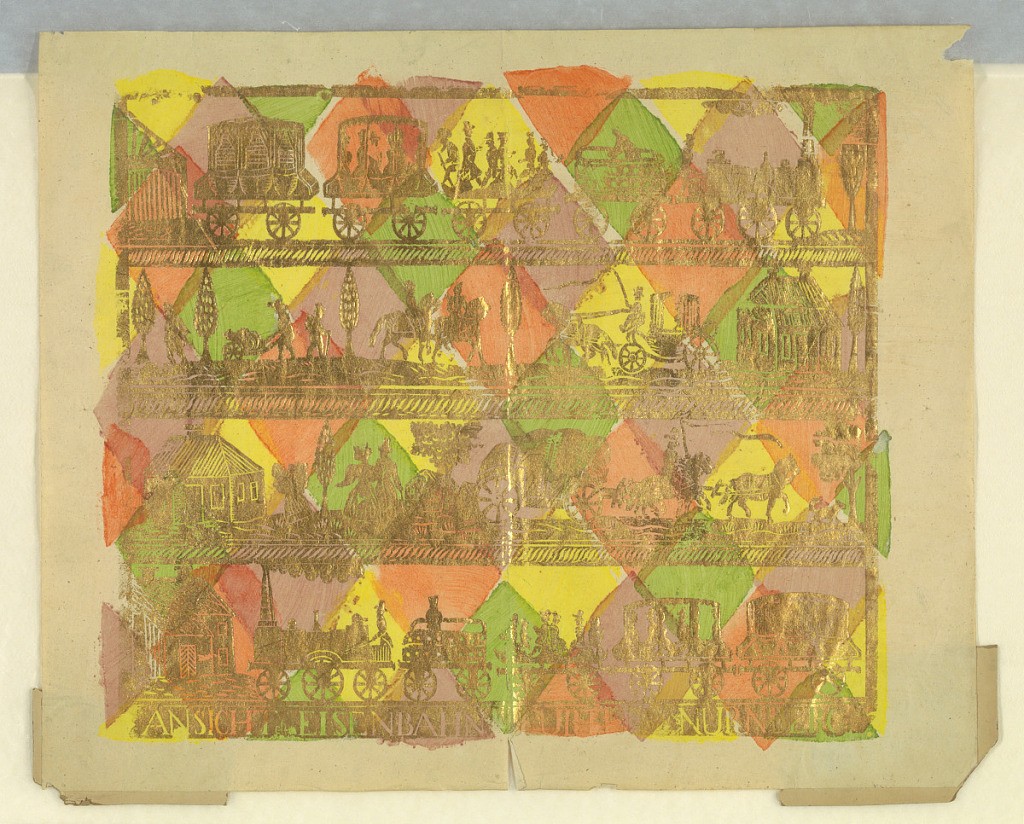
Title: Brocade paper
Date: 19th century
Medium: Gold on paste print paper
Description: The design is printed in four bands running horizontally across the paper. The top and bottom bands show steam locomotives pulling four passenger cars. The two middle scenes show people strolling, on horseback and horse drawn carriages. The design in printed in metallic gold on a background stencilled in a harlequin pattern.